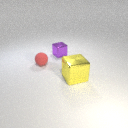
large yellow metal cube in front of small red rubber sphere